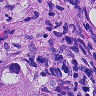
Metastatic tissue present: yes